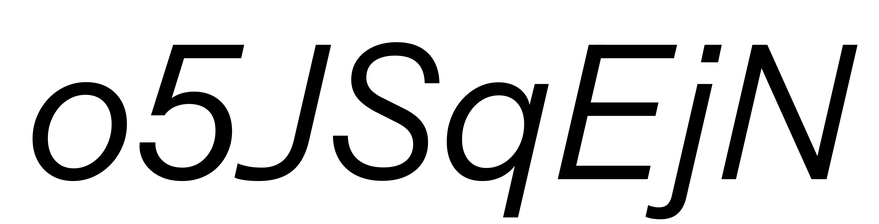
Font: InstrumentSans-Italic_Italic